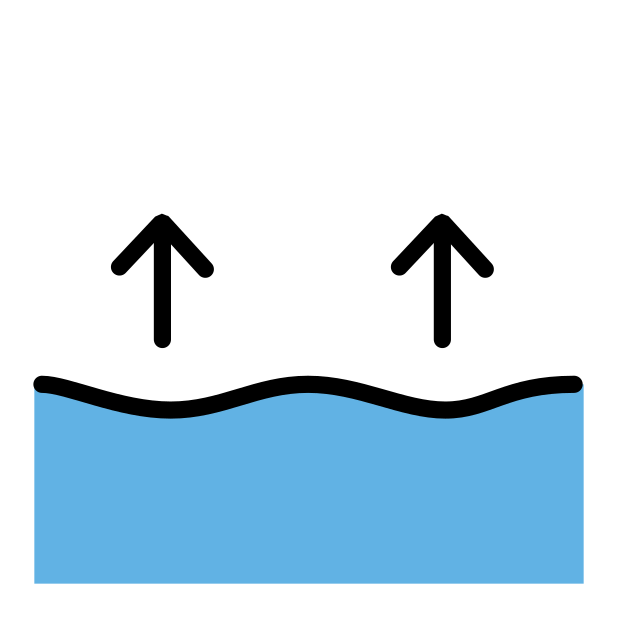
sea level rise